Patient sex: M
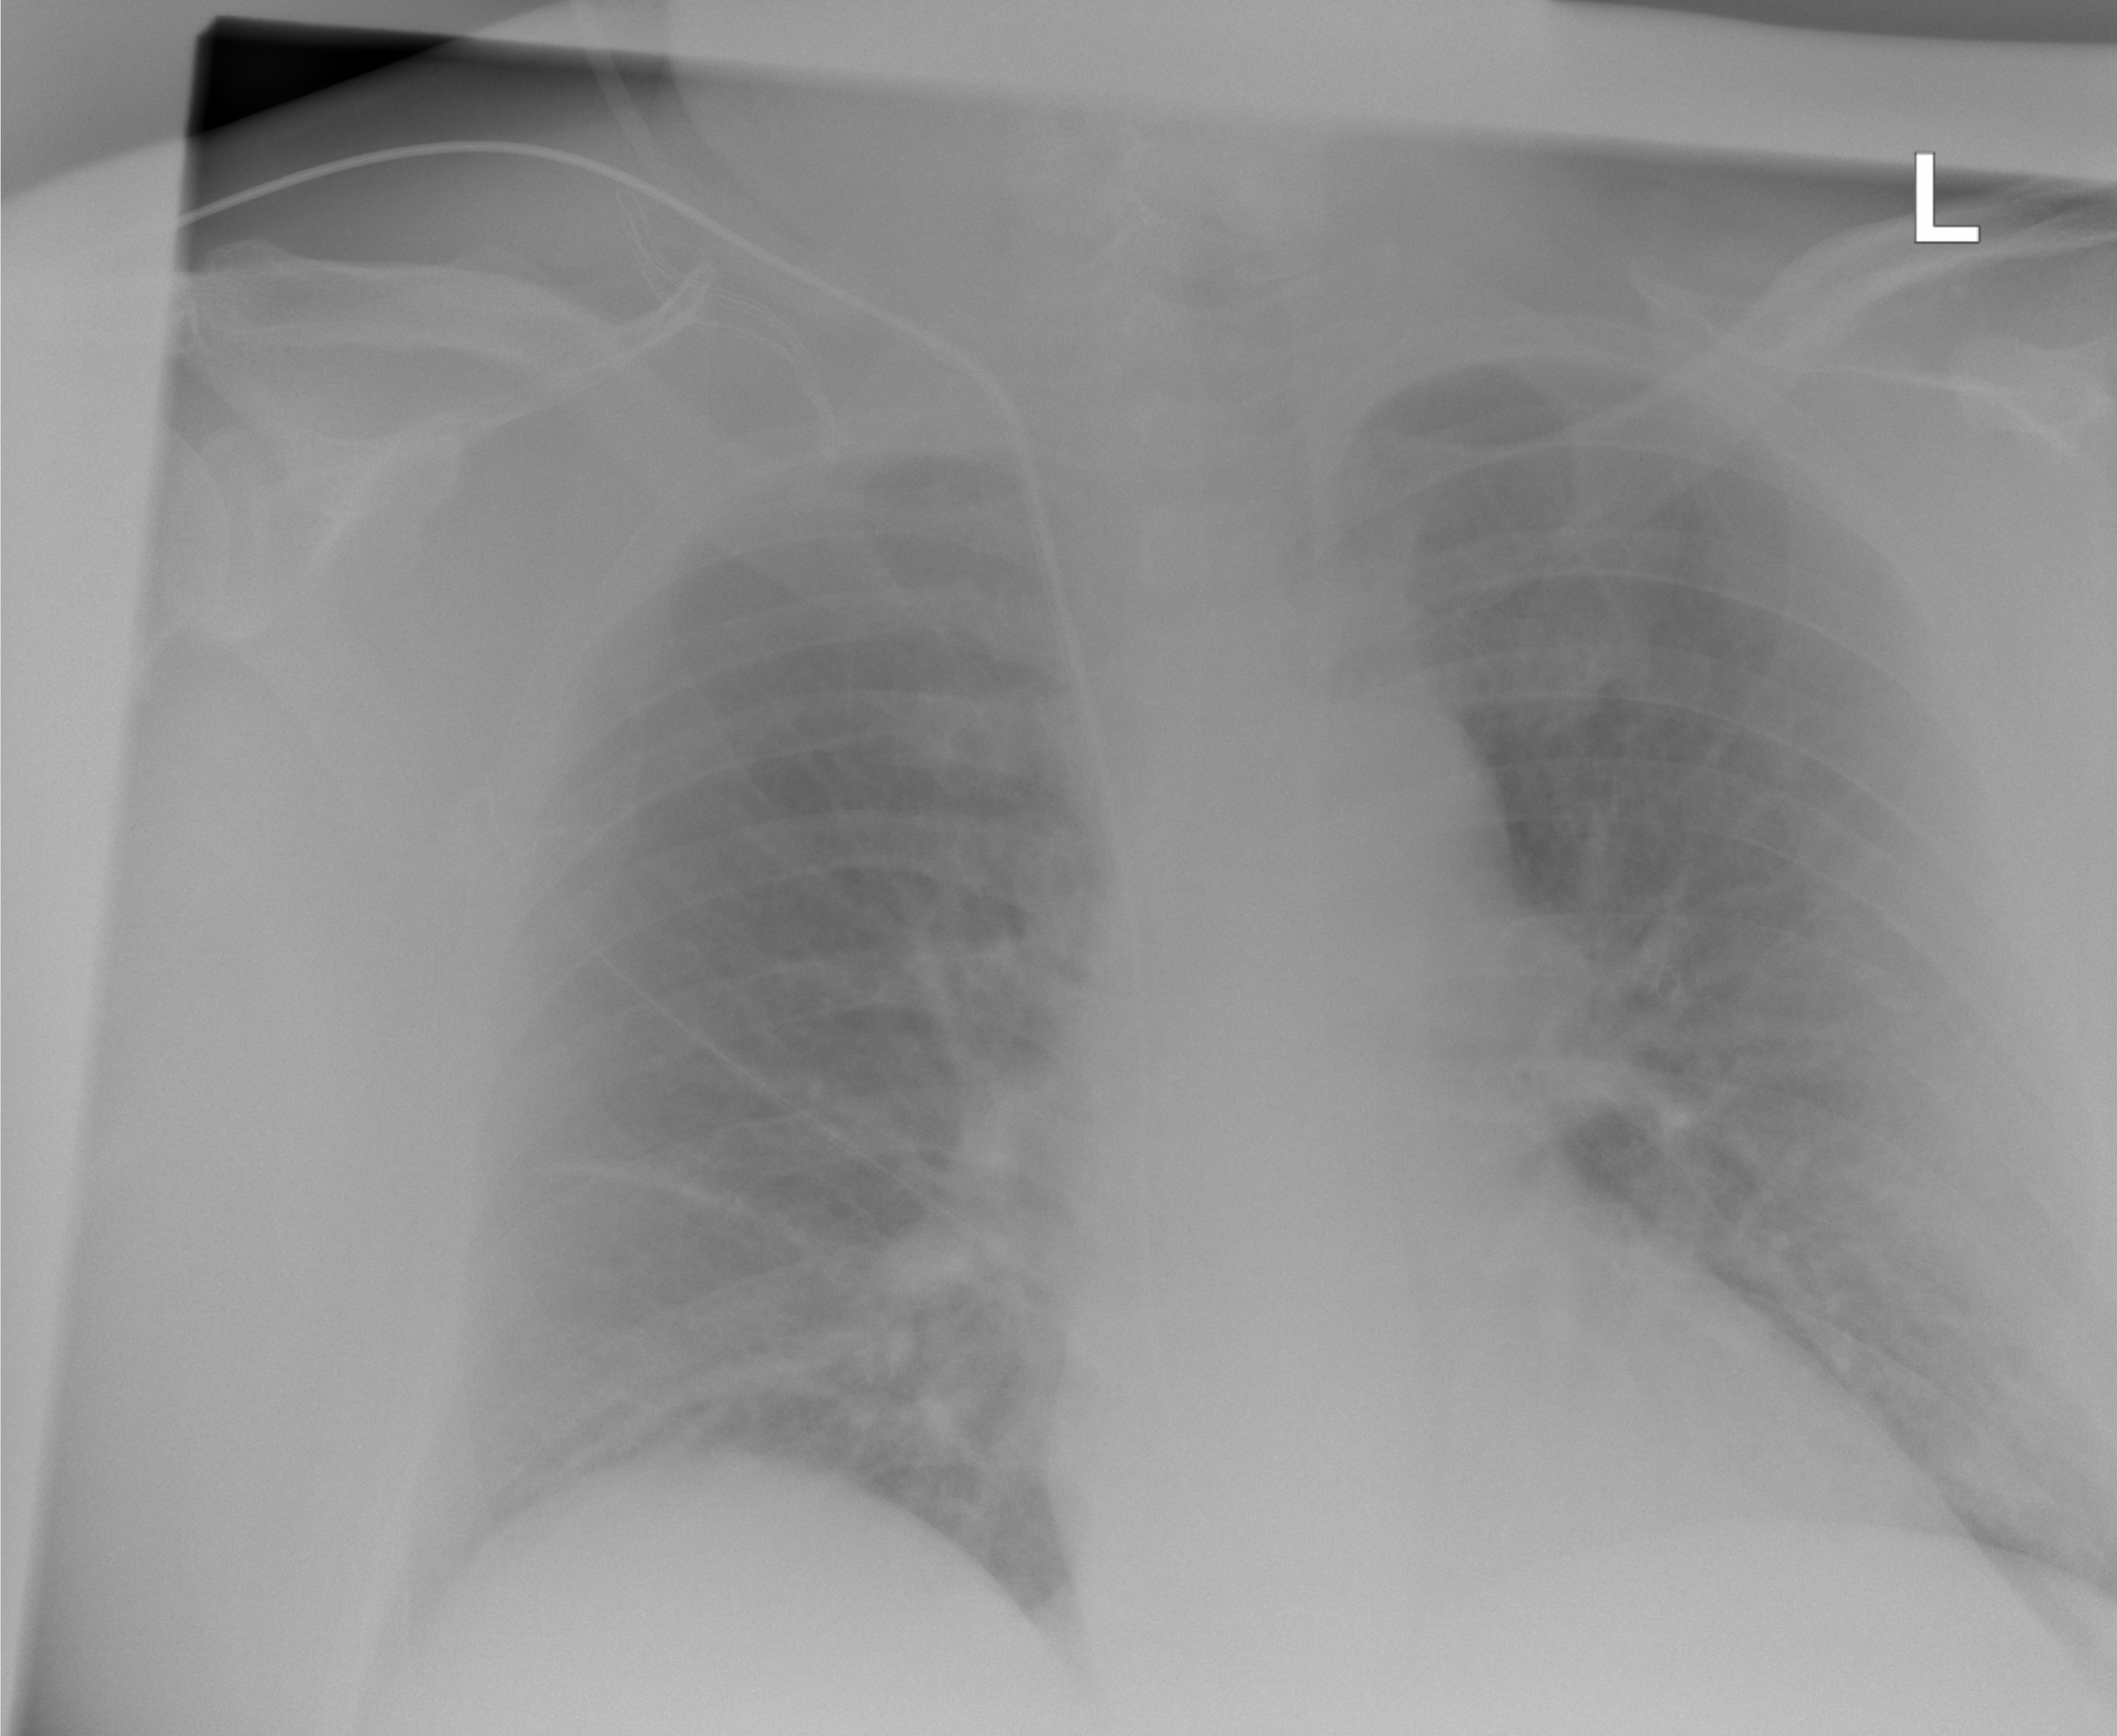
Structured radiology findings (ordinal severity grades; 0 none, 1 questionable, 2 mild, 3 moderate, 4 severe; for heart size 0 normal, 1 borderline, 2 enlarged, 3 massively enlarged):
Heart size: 0
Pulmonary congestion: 1
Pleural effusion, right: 0
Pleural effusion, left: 2
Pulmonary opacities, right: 0
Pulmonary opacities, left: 0
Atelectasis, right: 2
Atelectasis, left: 0